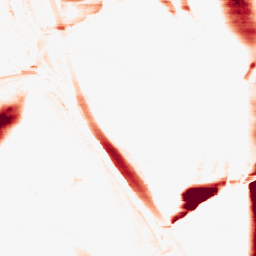
Category: morphological
Decomposition family: morphological_rect
Decomposition parameters: operation: opening
width: 50
height: 3
Upsampling method: quadratic
Upsampling parameters: scale: 8
Upsampling scale: 8